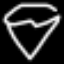
Label: diamond